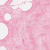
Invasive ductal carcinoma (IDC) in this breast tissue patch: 0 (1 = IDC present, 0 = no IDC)